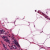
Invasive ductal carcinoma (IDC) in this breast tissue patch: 0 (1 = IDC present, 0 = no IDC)